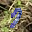
Label: 7